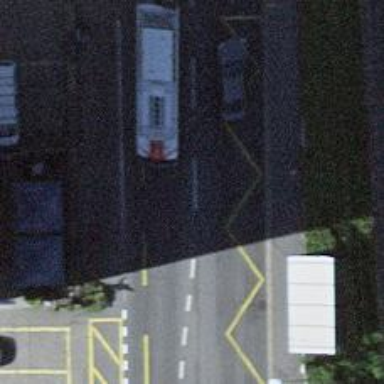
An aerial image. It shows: Bus stop for trolleybuses with designated stop position.